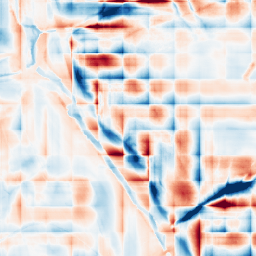
Category: wavelet
Decomposition family: wavelet_dwt
Decomposition parameters: wavelet: db2
level: 5
Upsampling method: quartic
Upsampling parameters: scale: 4
Upsampling scale: 4